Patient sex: M
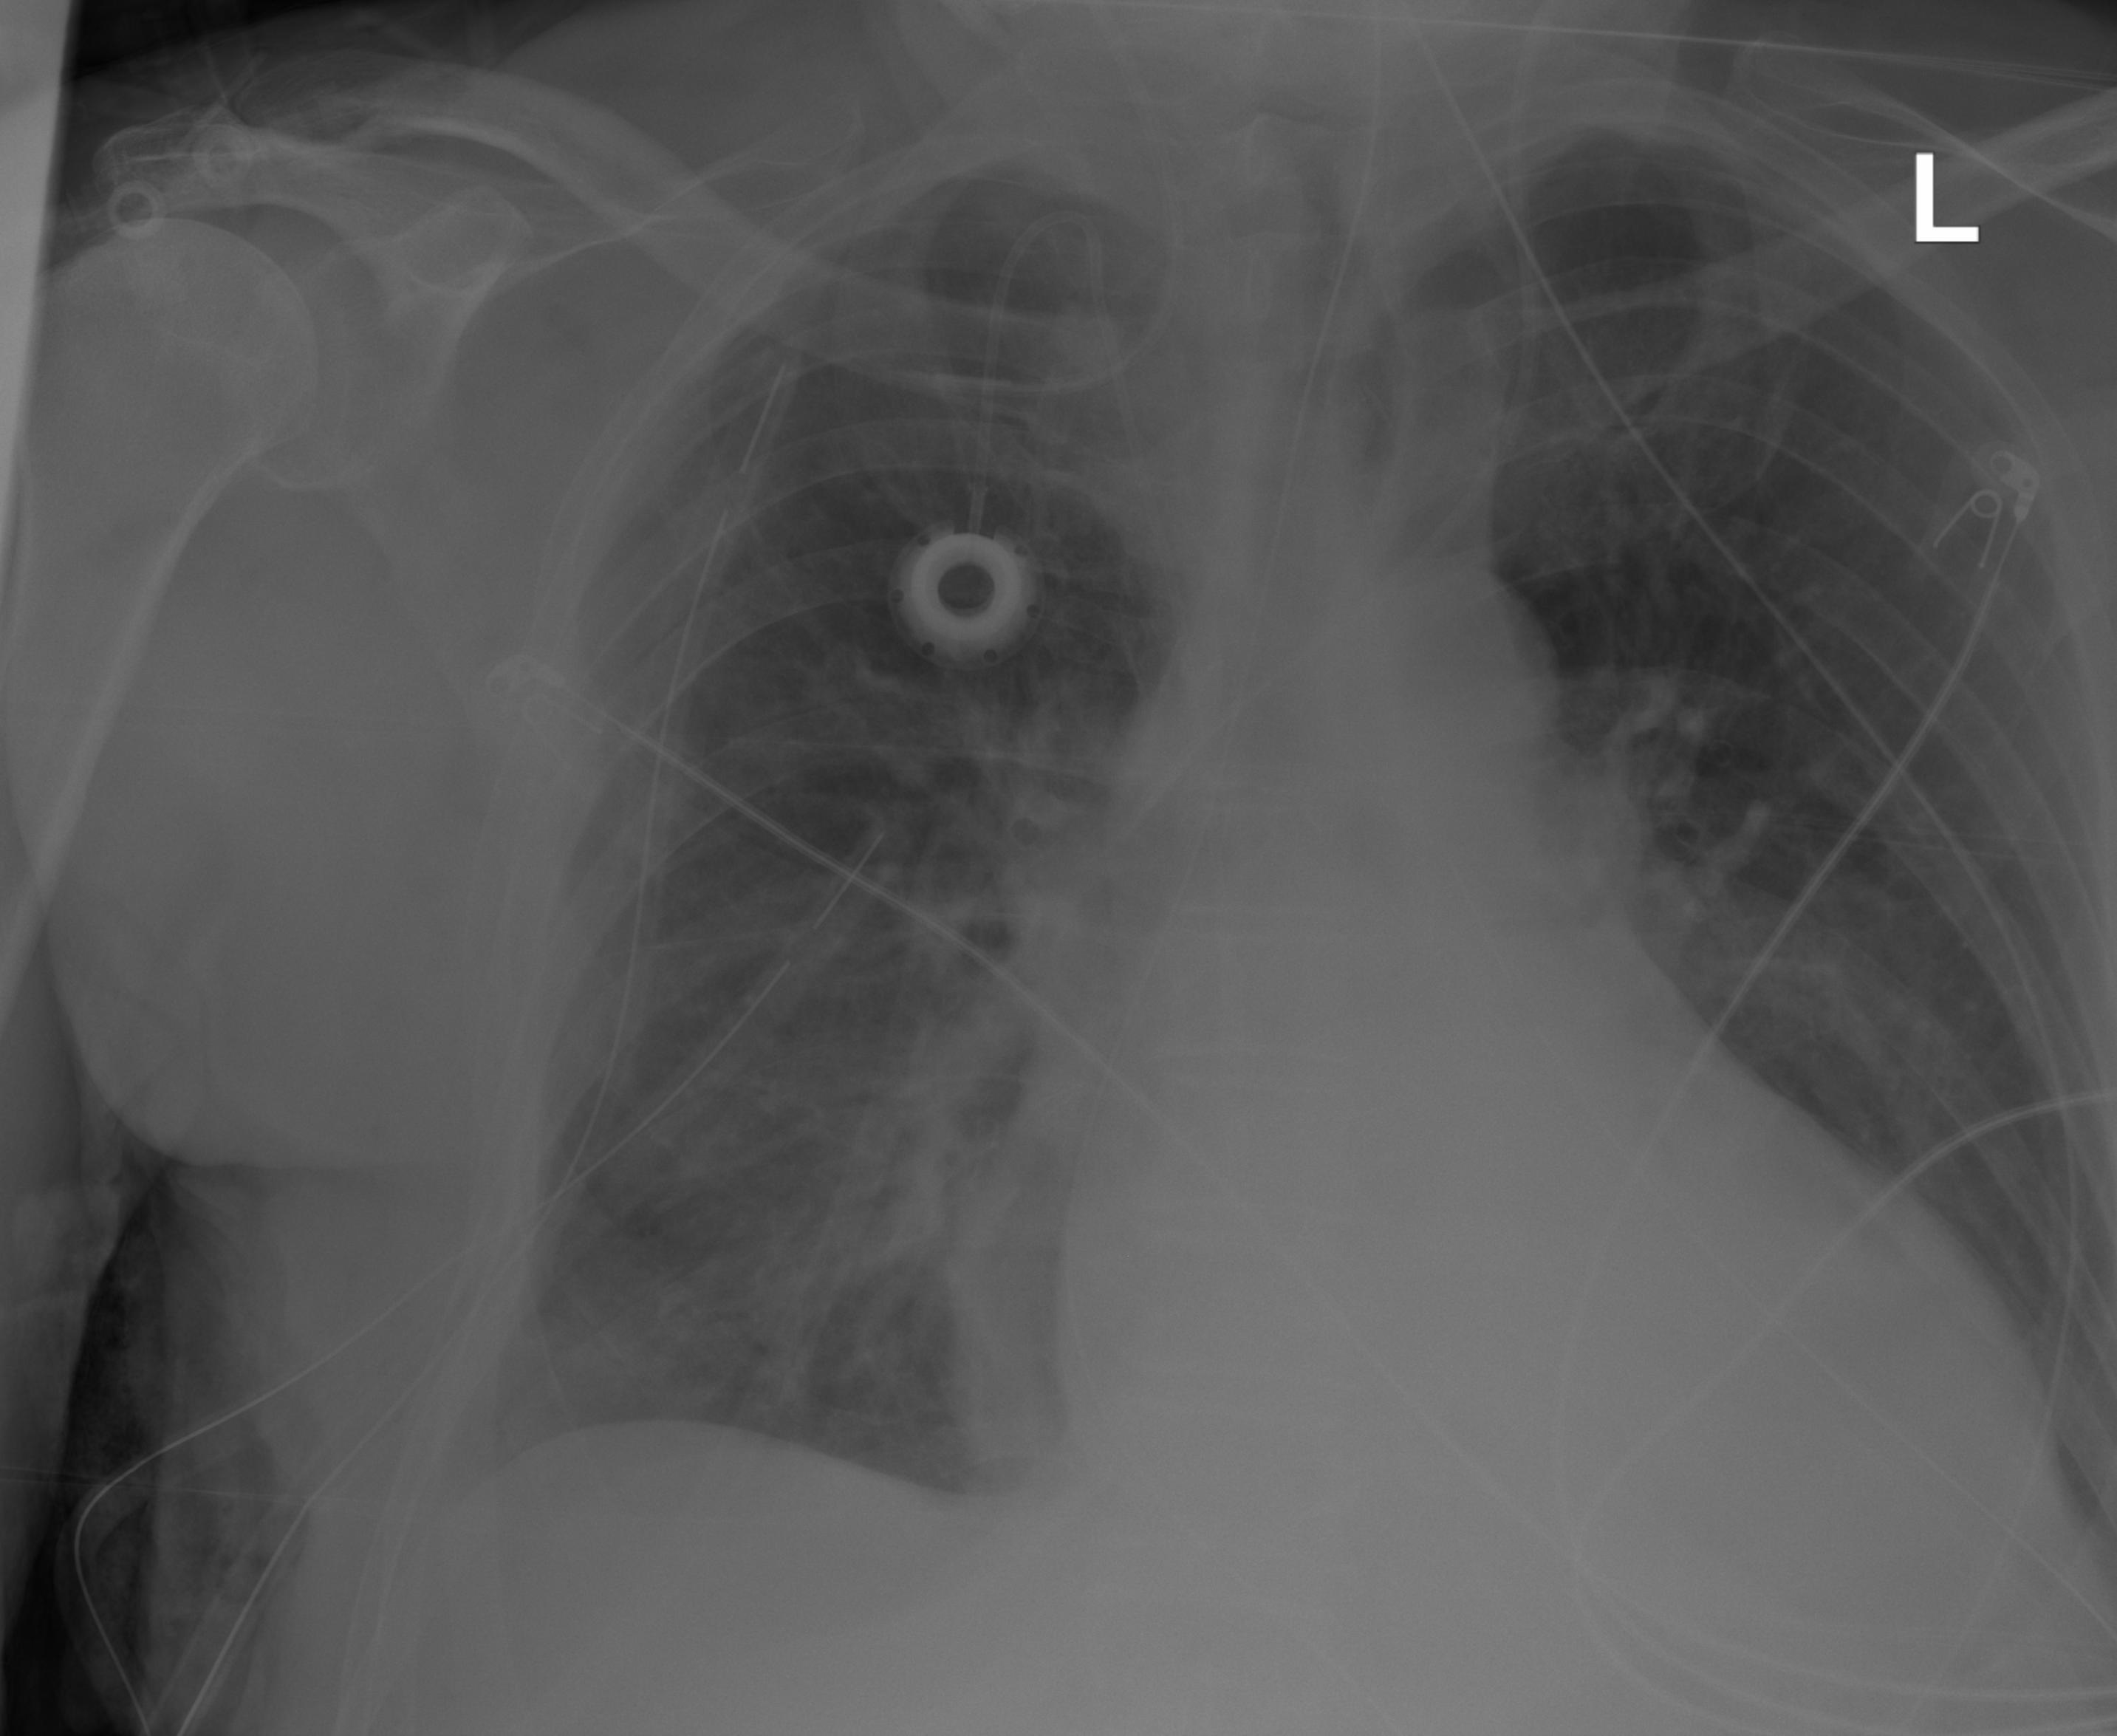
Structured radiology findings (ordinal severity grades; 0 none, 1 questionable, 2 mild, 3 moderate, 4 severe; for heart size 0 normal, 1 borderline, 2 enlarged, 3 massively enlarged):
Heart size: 2
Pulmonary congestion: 2
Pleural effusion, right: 1
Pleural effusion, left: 0
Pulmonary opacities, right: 2
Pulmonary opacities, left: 0
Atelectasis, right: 2
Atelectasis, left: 0